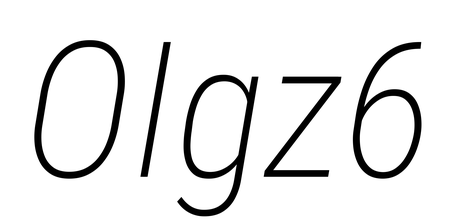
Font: Roboto-Italic_Condensed_ExtraLight_Italic